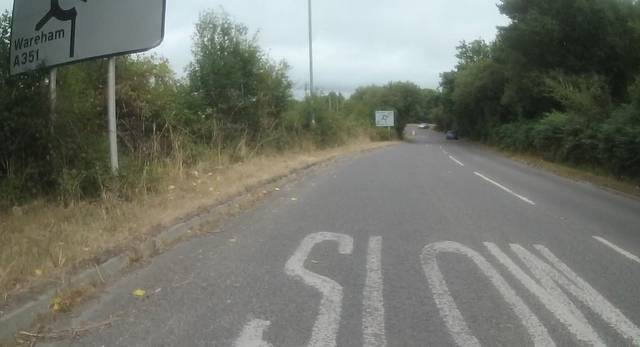
Region: United Kingdom
Coordinates: 50.667, -2.103